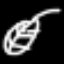
Label: leaf